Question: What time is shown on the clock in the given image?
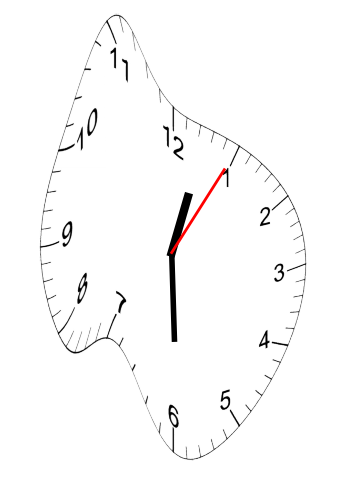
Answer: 12:30:05